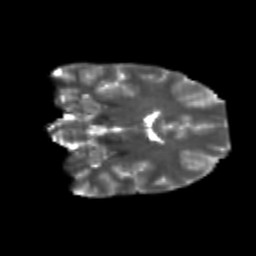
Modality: T2w
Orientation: coronal
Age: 25
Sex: male
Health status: healthy
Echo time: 0.074 s